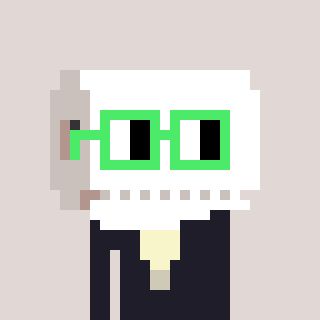
a pixel art character with square light green glasses, a toiletpaper-full-shaped head and a grayscale-colored body on a warm background